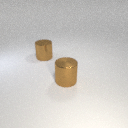
large brown metal cylinder to the left of large brown metal cylinder